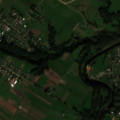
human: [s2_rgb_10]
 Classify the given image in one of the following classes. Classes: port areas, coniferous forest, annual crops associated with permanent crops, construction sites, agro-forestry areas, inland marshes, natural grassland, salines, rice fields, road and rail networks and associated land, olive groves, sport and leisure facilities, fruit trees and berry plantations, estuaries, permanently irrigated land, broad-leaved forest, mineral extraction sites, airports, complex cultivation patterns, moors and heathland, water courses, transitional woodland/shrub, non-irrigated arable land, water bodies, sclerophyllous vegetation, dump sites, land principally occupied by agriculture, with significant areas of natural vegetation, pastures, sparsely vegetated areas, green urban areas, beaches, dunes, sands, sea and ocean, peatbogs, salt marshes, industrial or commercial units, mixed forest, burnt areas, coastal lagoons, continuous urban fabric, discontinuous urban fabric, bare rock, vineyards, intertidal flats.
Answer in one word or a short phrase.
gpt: discontinuous urban fabric, non-irrigated arable land, complex cultivation patterns, land principally occupied by agriculture, with significant areas of natural vegetation